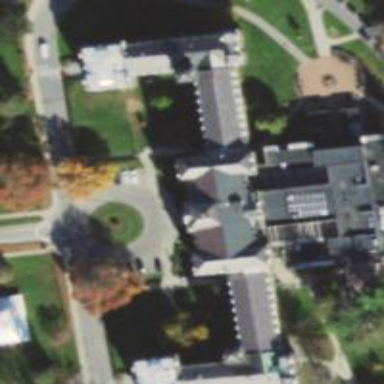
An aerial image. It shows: College building.